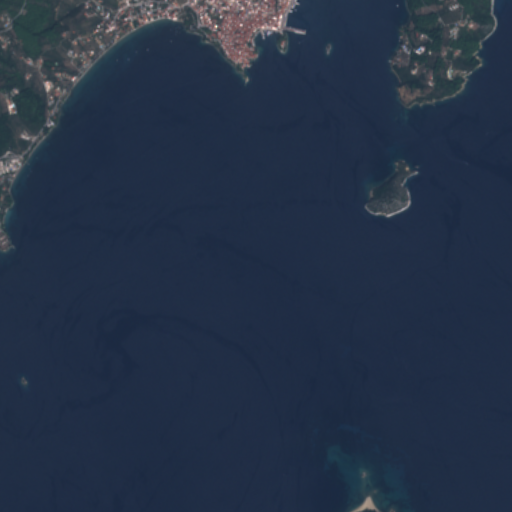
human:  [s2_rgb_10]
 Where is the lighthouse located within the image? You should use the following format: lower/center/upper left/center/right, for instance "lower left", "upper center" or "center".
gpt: The lighthouse is located in the upper center of the image.
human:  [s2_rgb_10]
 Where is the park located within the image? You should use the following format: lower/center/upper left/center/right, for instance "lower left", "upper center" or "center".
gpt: The park is located in the upper center of the image.
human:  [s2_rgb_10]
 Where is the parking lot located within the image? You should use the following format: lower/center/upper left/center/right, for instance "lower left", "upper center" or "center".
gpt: The parking lot is located in the upper left of the image.
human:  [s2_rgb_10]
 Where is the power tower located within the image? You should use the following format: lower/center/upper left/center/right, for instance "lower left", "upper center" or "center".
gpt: There is no power tower in the image.